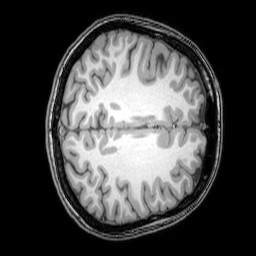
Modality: T1w
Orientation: axial
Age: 24
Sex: female
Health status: healthy
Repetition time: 0.081 s
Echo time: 0.037 s